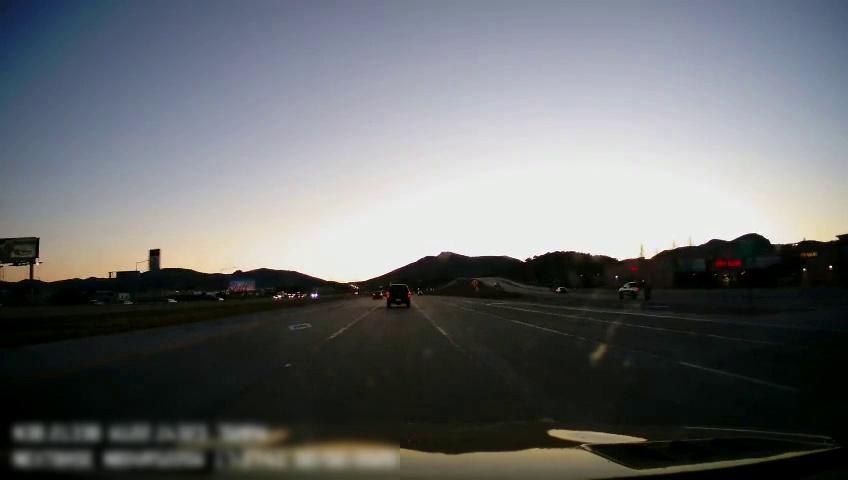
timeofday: Dusk/Dawn/Twilight
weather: Sunny
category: Drivable Space
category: Drivable Space
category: Vehicles | Car
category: Vehicles | Car
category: Vehicles | Car
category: Vehicles | Car
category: Vehicles | Car
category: Vehicles | SUV
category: Vehicles | Car
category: Lanes | Alternate Lane
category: Lanes | Current Lane
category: Lanes | Current Lane
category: Lanes | Alternate Lane
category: Lanes | Alternate Lane
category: Lanes | Alternate Lane